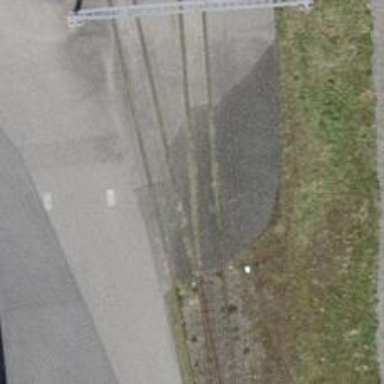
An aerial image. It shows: Railway siding for service.